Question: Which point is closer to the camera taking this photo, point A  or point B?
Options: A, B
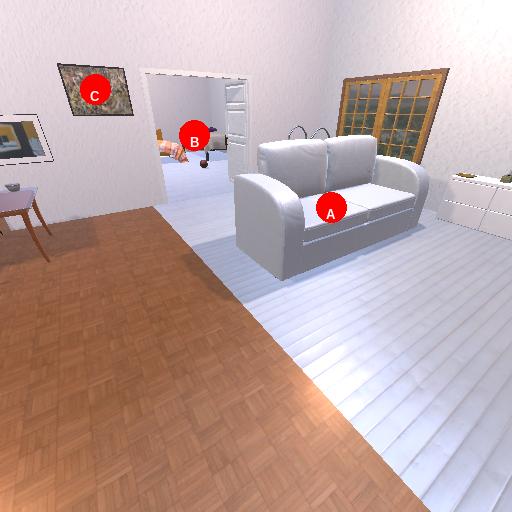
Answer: A